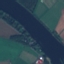
Land use / land cover class: River